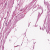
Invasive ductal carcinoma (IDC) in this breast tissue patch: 0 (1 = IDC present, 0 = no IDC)